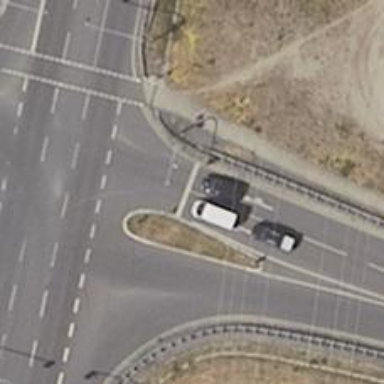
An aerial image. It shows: Road with traffic signals.